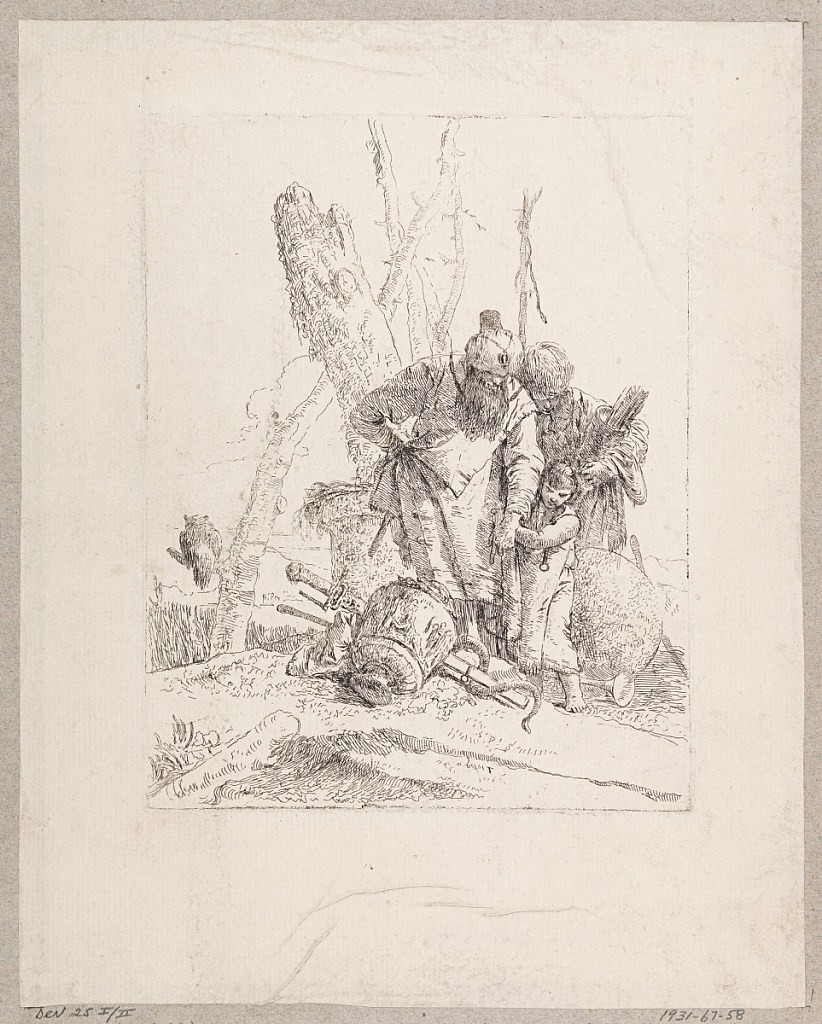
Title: Two Magi and a Boy, plate 13 from the Scherzi di Fantasia
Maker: Giovanni Battista Tiepolo, Italian, 1692 - 1770
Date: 1750–1760
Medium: Etching on laid paper
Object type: Print
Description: First state, before the number
Two standing magicians; the one at left wears a turban, and with his left hand holds a child by the arm; the magician at right holds a quiver of arrows. In foreground, an urn, swords, and a snake. Dead trees and an owl in the background.